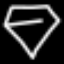
Label: diamond